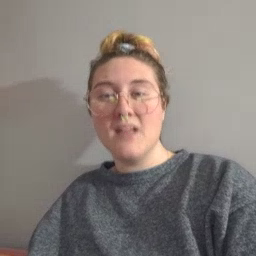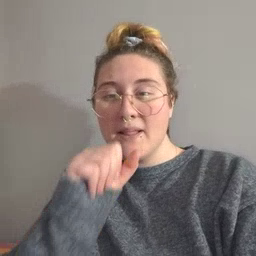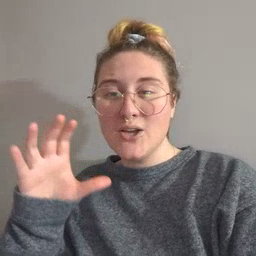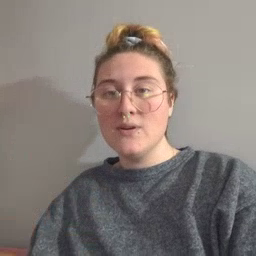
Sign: balloon